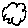
Label: cloud